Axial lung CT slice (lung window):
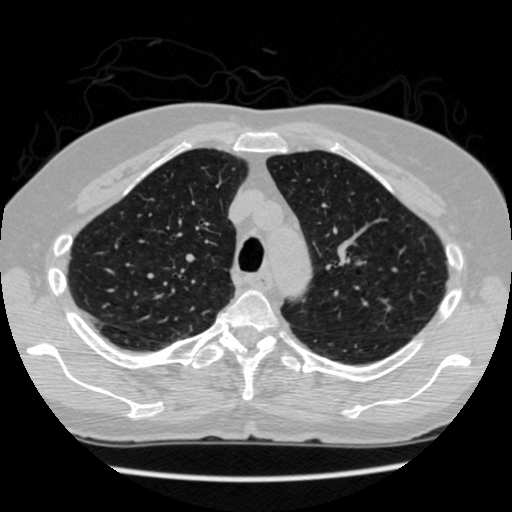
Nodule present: no